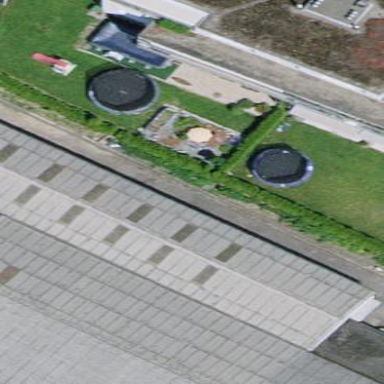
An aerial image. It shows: Industrial building.